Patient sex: M
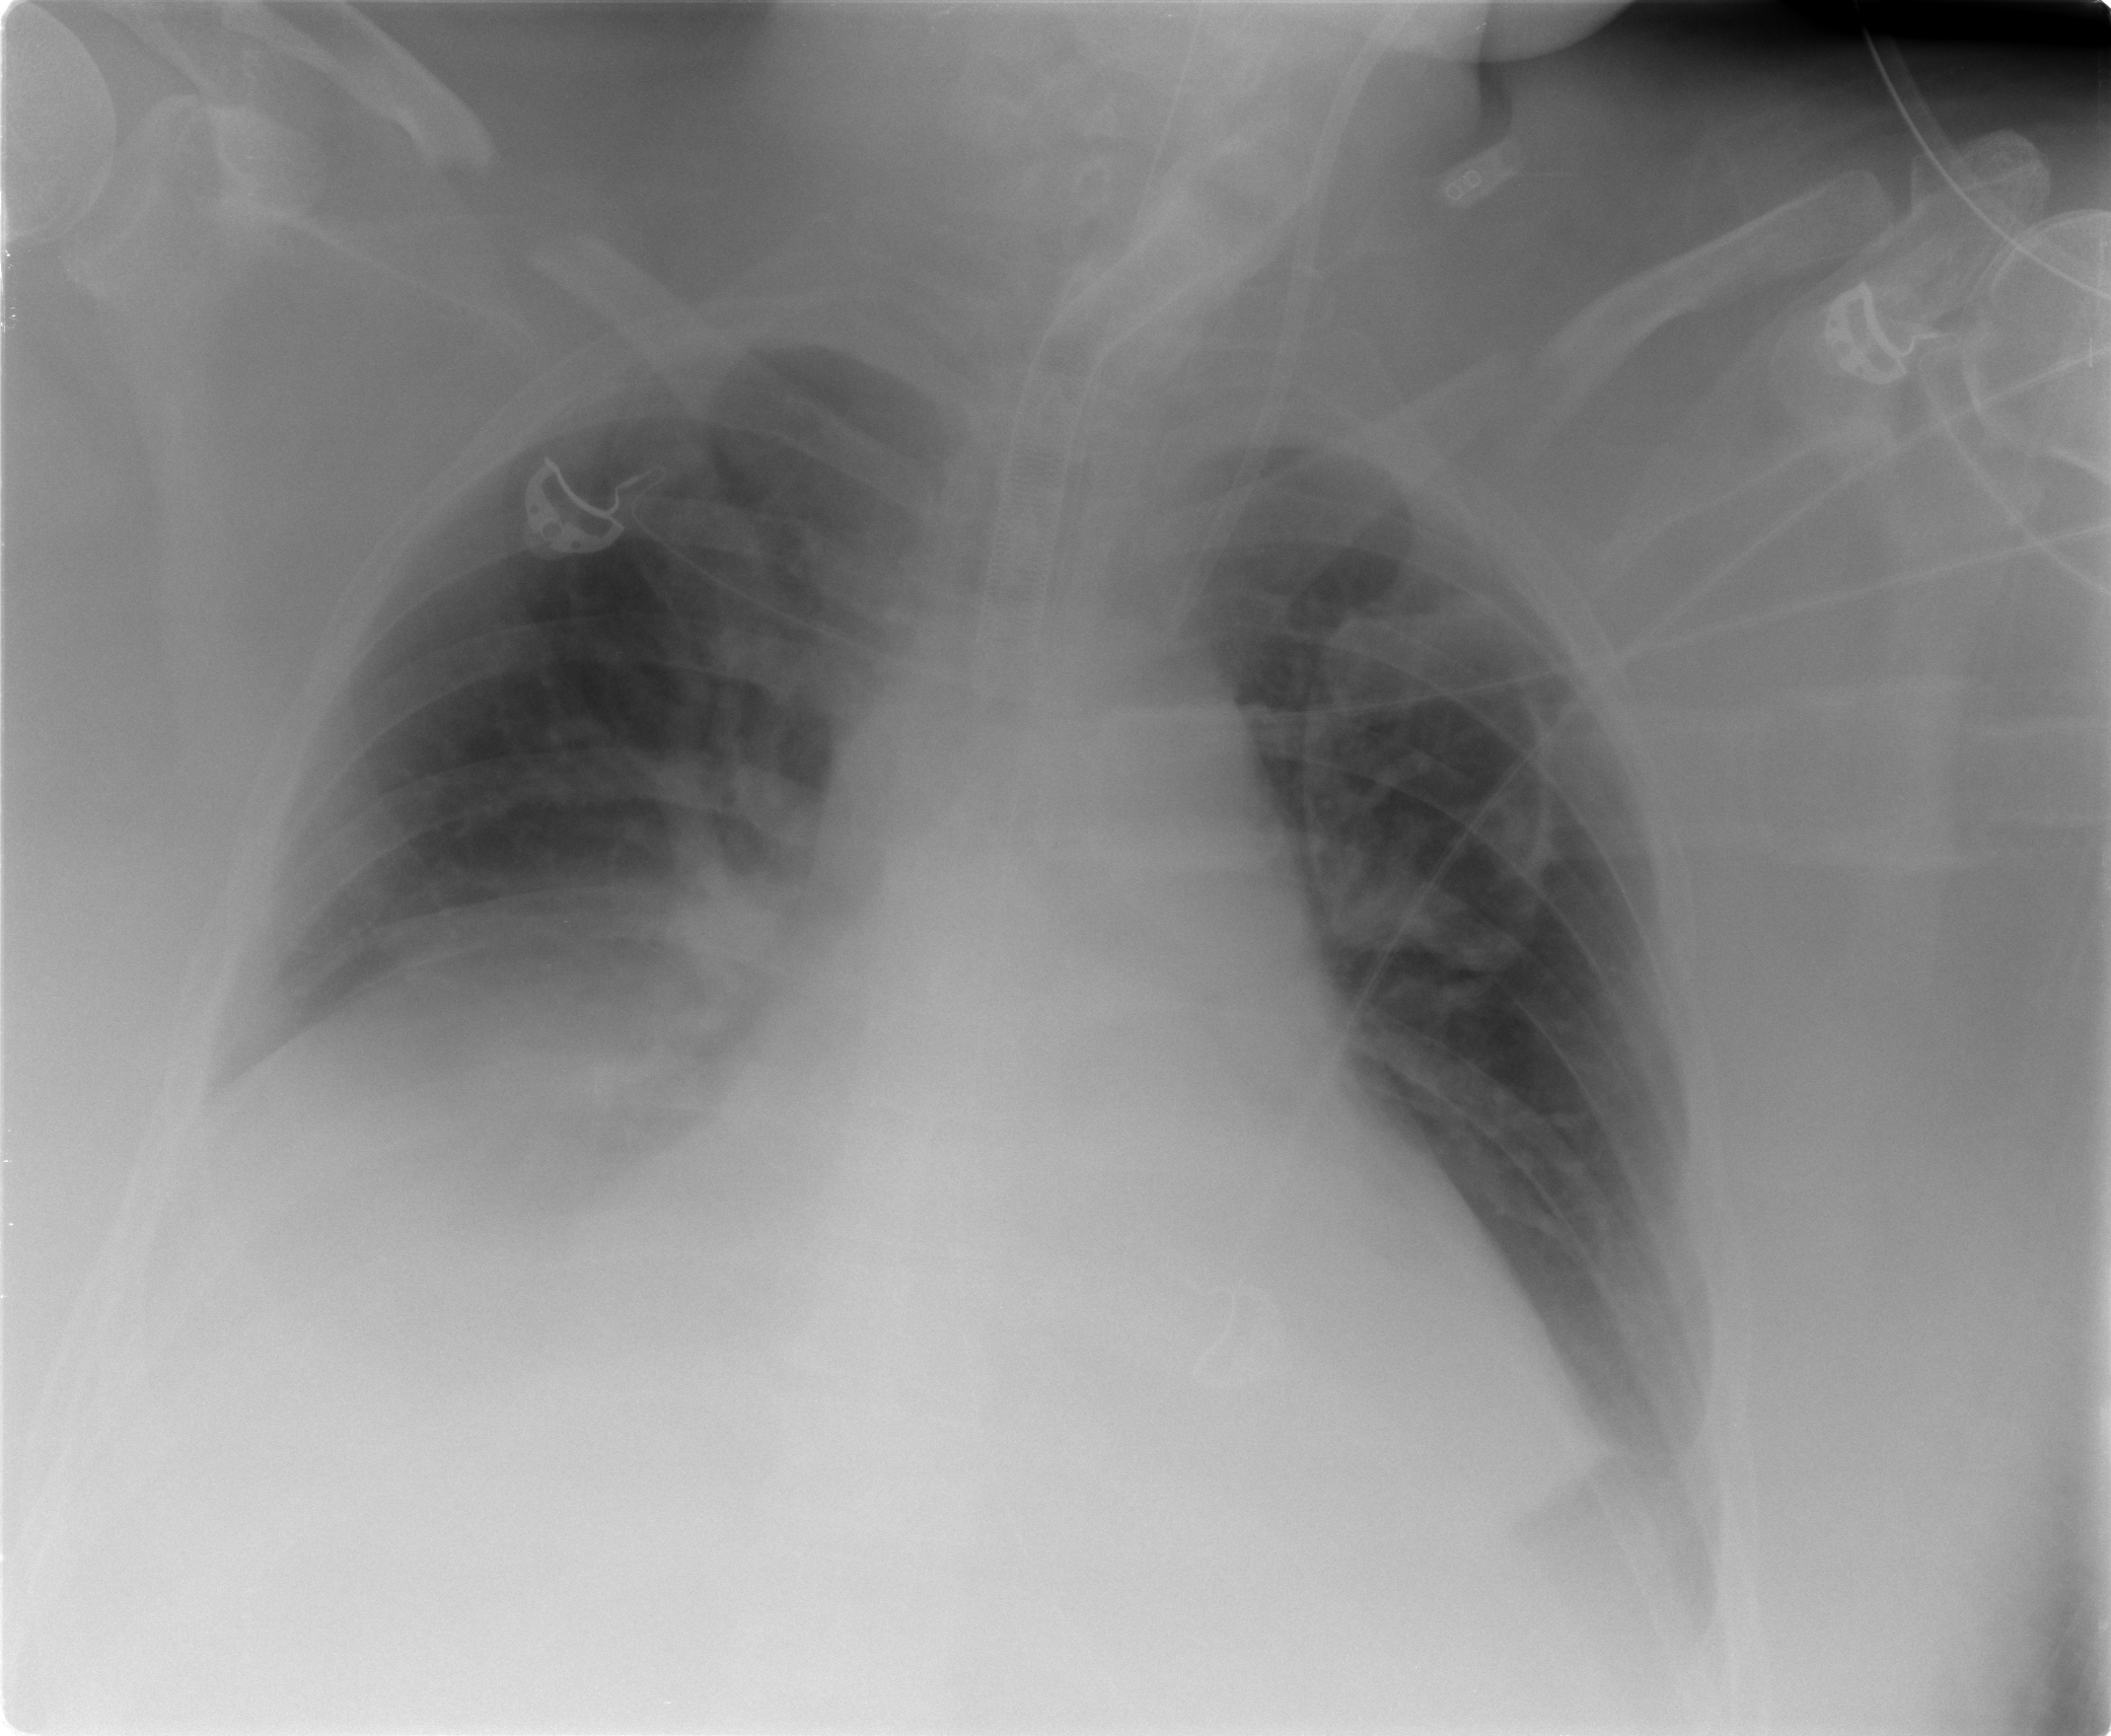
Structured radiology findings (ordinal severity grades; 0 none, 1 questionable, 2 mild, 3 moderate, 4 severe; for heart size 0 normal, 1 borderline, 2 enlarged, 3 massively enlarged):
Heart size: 2
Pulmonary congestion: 1
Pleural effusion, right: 2
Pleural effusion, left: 2
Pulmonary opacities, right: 0
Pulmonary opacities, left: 0
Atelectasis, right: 2
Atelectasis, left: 2